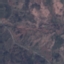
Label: HerbaceousVegetation